Interaction volume radius: 10 \u00c5
Interaction volume height: 20 \u00c5
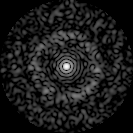
Disorder parameter: 0.8407